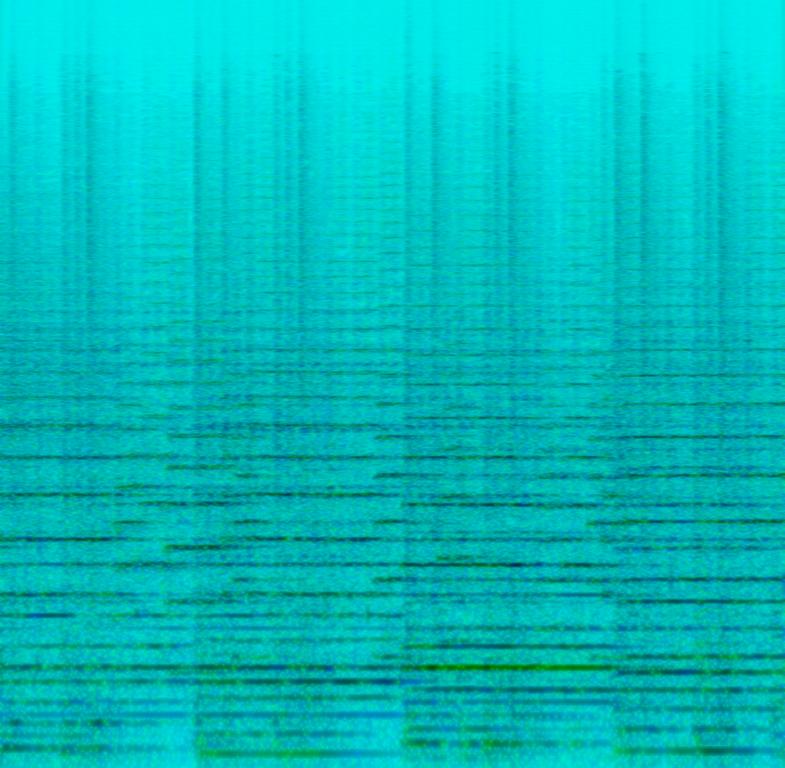
This song contains an orchestra playing an epic sounding piece. Trumpets are playing the main melody along with a brass section providing chords, other string instruments are playing a short melody with the bow and someone is playing marching snares before a cymbal roll comes in and flutes are taking over along with strings in the background. This song may be playing in a war hero movie.